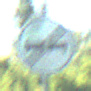
Verkehrszeichen: EndeUeberholverbot
Umgebung: Outdoor, Nature
Tageszeit: MorningAfternoon
Wetter: Clear
Licht: Natural
Jahreszeit: NotSpecified
Kontrast: HighContrast